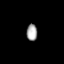
Tissue: lung
Cell type: Endothelial cells
Senescence score: 0.6271
Nuclear area (px): 179
Mean DAPI intensity: 162.804